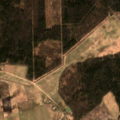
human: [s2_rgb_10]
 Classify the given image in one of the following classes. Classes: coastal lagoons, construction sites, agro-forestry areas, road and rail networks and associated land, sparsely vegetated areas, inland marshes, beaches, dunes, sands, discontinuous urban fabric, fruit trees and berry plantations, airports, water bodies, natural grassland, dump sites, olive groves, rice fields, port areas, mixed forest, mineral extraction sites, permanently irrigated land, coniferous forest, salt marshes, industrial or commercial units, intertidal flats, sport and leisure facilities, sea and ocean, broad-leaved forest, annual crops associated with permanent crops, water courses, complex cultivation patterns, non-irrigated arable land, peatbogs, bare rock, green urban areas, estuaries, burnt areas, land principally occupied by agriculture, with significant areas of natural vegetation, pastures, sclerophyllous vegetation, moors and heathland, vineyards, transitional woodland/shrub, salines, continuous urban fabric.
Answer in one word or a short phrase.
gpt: non-irrigated arable land, pastures, coniferous forest, mixed forest